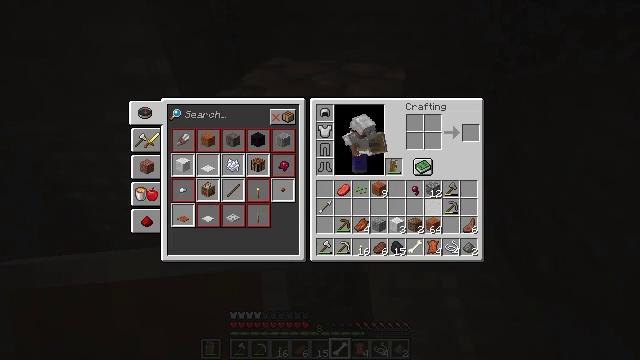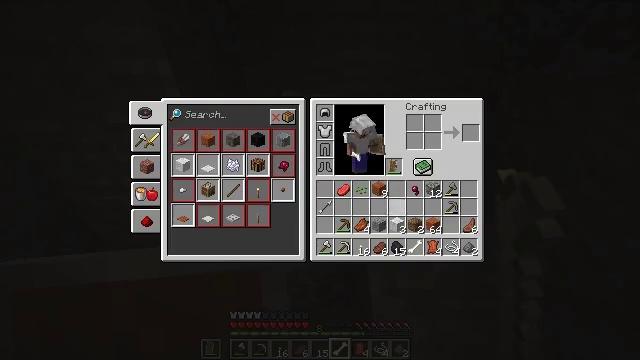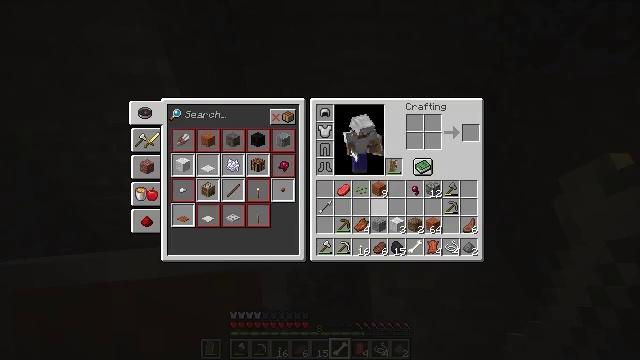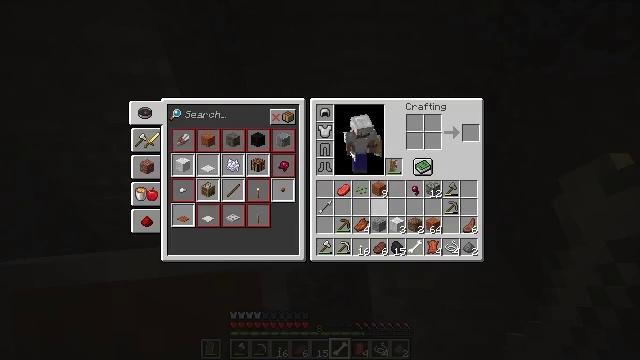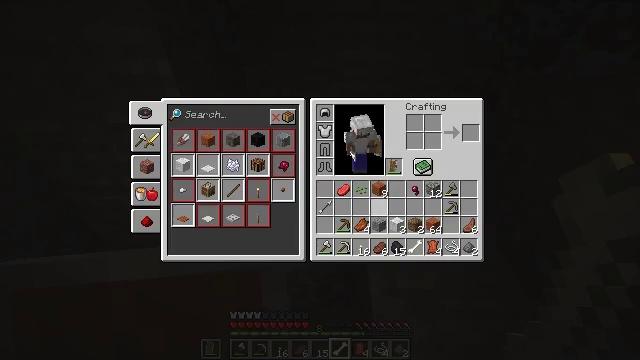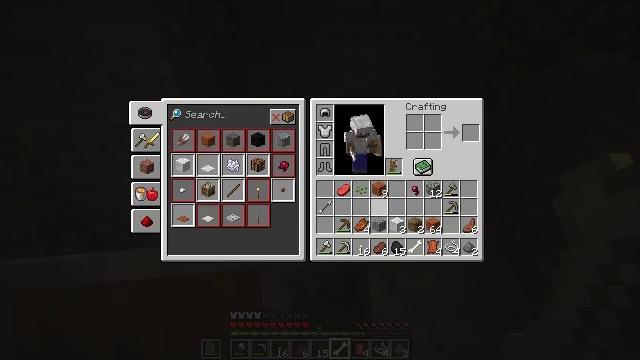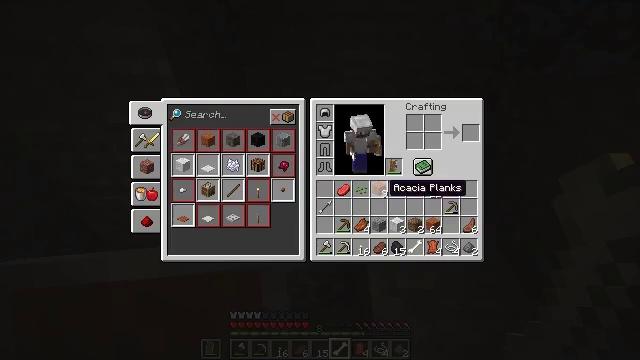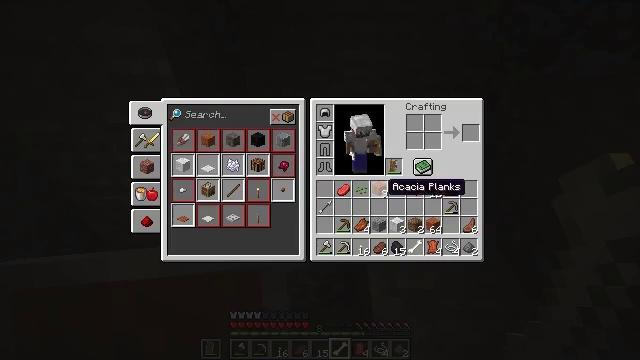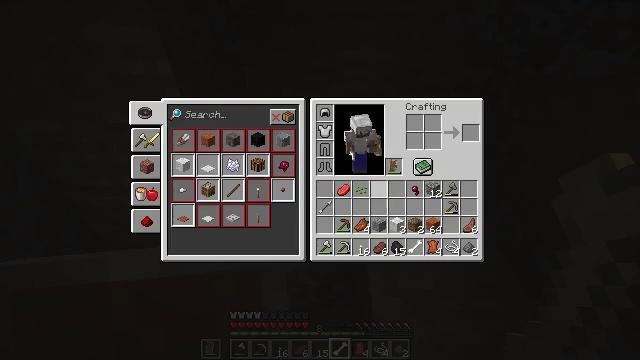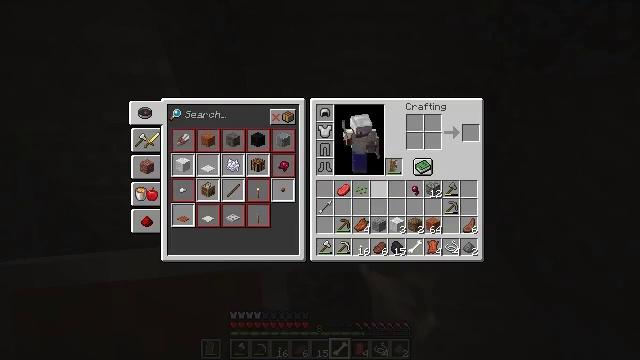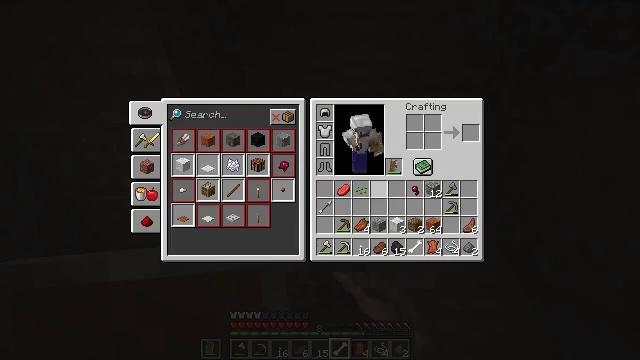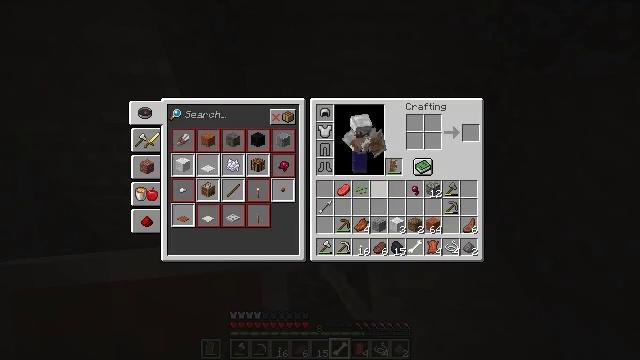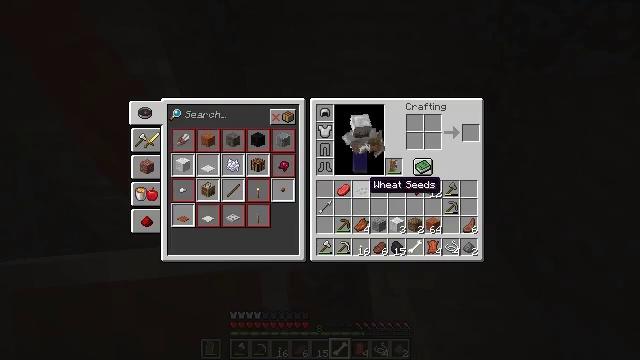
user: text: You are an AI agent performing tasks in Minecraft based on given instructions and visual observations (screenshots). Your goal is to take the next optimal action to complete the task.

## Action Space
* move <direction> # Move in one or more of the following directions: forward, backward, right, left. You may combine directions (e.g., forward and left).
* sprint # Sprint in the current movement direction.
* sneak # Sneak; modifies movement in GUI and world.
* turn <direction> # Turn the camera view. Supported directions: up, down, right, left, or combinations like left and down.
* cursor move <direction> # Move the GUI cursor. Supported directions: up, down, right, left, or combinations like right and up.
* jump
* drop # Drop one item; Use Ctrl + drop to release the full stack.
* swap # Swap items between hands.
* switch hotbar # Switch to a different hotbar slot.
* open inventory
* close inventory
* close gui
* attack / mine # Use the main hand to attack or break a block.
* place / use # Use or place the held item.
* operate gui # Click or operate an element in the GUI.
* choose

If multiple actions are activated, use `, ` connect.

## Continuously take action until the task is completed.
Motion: motion action
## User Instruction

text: Drop acacia planks.
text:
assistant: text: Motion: sprint, cursor move left, open gui
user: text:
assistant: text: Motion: sprint, cursor move left
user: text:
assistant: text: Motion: sprint
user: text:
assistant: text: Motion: sprint
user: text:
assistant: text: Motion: sprint
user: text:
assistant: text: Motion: sprint
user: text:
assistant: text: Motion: sprint
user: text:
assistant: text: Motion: sprint, drop
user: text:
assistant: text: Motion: sprint, drop
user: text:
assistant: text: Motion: sprint, drop
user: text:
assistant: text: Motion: sprint, cursor move left, drop
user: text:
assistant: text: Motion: sprint, cursor move left
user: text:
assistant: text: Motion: sprint